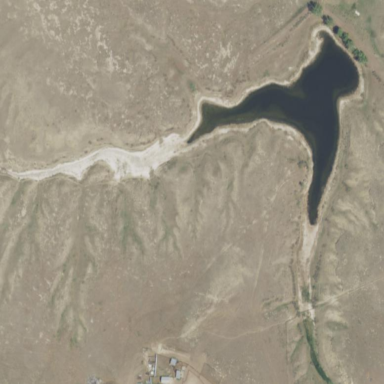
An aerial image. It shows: Reservoir.